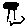
Label: fish